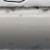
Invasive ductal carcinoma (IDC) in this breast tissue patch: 0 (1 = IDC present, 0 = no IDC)